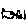
Label: fish